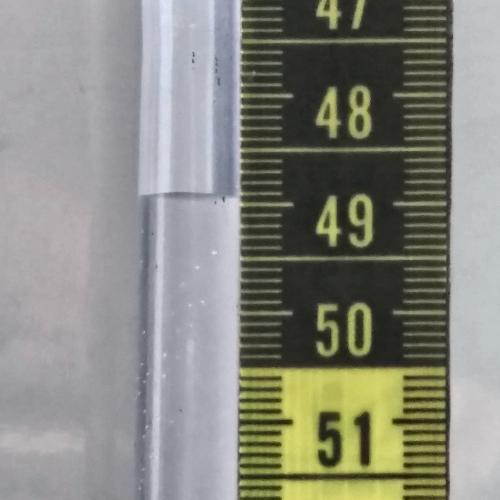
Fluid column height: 48.9 cm